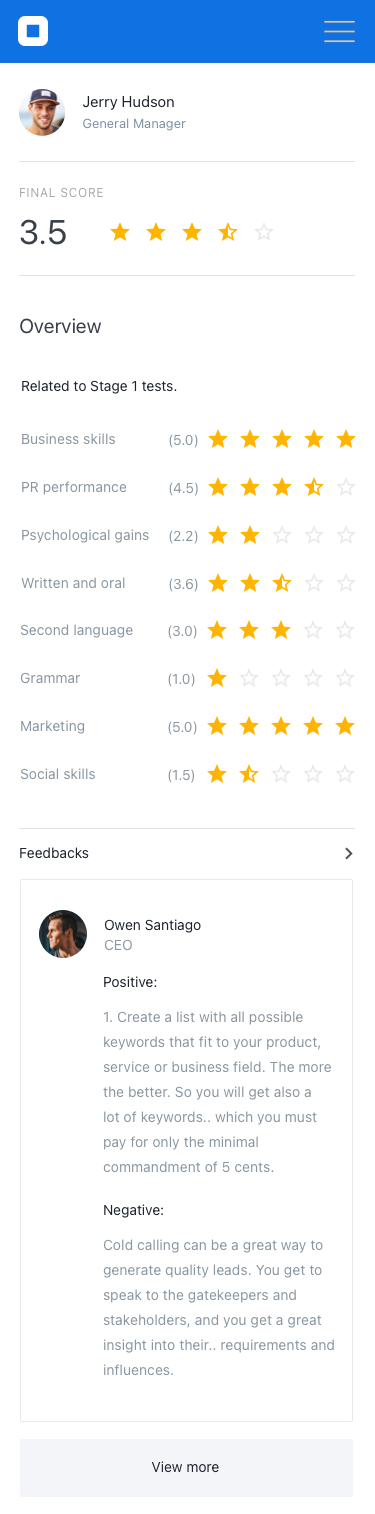
Text in this UI design:
View more
Negative:
Cold calling can be a great way to generate quality leads. You get to speak to the gatekeepers and stakeholders, and you get a great insight into their.. requirements and influences.

1) Record everything

Always write down all details of every phone call. Write down any names and titles you learn. Not just the name of the person you’re trying to contact. The receptionist’s name can be vital to remember as they’re often gatekeepers. Write down when you called, and when you said you’d call back. 2) Use a database or spreadsheet to record everything

You’ll never manage by hand, and Excel spreadsheets aren’t user friendly in the long term. If you’re prepared to invest in a real CRM (Customer Relationship Management) tool, that’s a great idea. If not, you there is a cheaper alternative. I created my own database using Microsoft Access. Visit http://www.divinewrite.com/downloads/contacts and jobs.mdb to download a 208KB working copy for FREE. You’ll need Microsoft Access 2000 to run it. I’m no database expert, so it’s not a work of art. It’ll certainly get you started though. (TIP: When using the database, press Ctrl + ; to enter today’s date.) 3) Always call back when you said you would

Don’t let them down. They may not even remember that you committed to calling back. But if they do, and you don’t meet your commitment, you’ll lose valuable credibility and respect. And wherever possible, work to their schedule. You’re here to help them, not make things harder.

TIP FOR COPYWRITERS: If you’re an advertising copywriter or website copywriter, ask to speak to the Marketing Manager (or if the person who answers the phone says they don’t have a marketing manager, ask for “the person who looks after your advertising & website” – all businesses have that person – it’s generally one of the owners).

4) Always try to get on with the gatekeepers

Receptionists and personal assistants have great influence, and quite often do more of the real work and decision making than the person you’re trying to contact! Make friends with them and you’ve got a foot in the door. (But don’t waste their time or crawl – they get a lot of that!)

5) Keep it short ‘n sweet

When you do get to speak with someone, keep it short ‘n sweet unless they want to talk a lot. The purpose of the phone call is to get their attention, let them know you’re there, get their name and contact details, and assess whether they have any requirement for your services. (TIP FOR COPYWRITERS: If you’re an advertising copywriter or website copywriter, you might have called about brochure writing and then find out they need web writing.)

6) DON’T HARD SELL!!! Don’t pressure people or make it hard for them to get off the phone. Tell them what you do and that you’d like to send them an email with a link to your website with samples and testimonials (or with an attachment containing samples), then leave them to it.

7) Follow up with an email

If you have permission, always send a follow-up email – and do so immediately. Be specific in your subject line. (TIP FOR COPYWRITERS: If you’re an advertising copywriter or website copywriter, use the words “advertising copywriting” or “website copywriting” in the subject. Most people don’t get many emails with this in the subject line, so it’ll be distinctive and probably won’t be snuffed by their spam filter if they have one.) Address the email to them (e.g. “Hi Joe”), keep the email short ‘n sweet. Include only the essential info, make it easy to read and conversational, and bold the important words or phrases as they’ll probably only skim it. Include a link to your website, reference the day and date you talked on the phone (and thank them for that time), mention any names you learnt (e.g. receptionist’s name, especially if the receptionist gave you an email address but you didn’t actually get to speak to the decision maker), tell them that you’d like to follow up in a few weeks (assuming the conversation indicated that this would be a good idea).

8) Follow up with another call

If the lead looks promising, make sure you follow up. And when you do, always mention the day and date of the original call, as well as the fact that you sent an email. Give a quick summary of who you are and what you do, and say that you’re just calling to make sure they got the email. Most of the time, you’ll find the lead will talk to you about your services, if only to remind themselves of what you do!

9) Don’t expect to make too many calls

On a really good day, I’ve made 80 cold calls. Most days, though, you should be very pleased to average around 40. You’ll spend a lot of time playing telephone tag.

10) Don’t leave message

Unless you absolutely have to (or you’ve just about given up on the lead), don’t leave messages. Most people have trouble returning phone calls from people they know and like; returning phone calls from someone who’s trying to sell them something isn’t high on their list of priorities.

11) Don’t expect to qualify too many leads

Depending on your business, if you get one good lead a day, you’re probably doing very well. 12) Don’t expect immediate conversion

Unfortunately, most leads take a long time to come to fruition (up to 2 years). So you have to be prepared to be patient.

Good luck and happy calling!
Positive:
1. Create a list with all possible keywords that fit to your product, service or business field. The more the better. So you will get also a lot of keywords.. which you must pay for only the minimal commandment of 5 cents.

2. Benefit from misspelling in order to find keywords which your competitors did not think of. For example if you have a emergency service , do not only bid for “emergency” but also for “imergency”, “imergensy” or “immergency”.

3. The first position on Googles search result page achieves usually most clicks. However this is also the most expensive position. Give it a try if the second to fourth display position gives you more visitors and more customers for less money.

4. The position of the Adwords-ad is determined not only by the maximum click price that you are ready to spend. Google evaluates also the relevancy of the displayed ad in order to position the Adwords-ads. The more clicks your ad receives, the higher it gets listed.

5. The headline in the Adwords-ad must catch the viewers attention. If you implement the keyword in the header line, you receive considerably more clicks onto your ad.

6. In the ad-text mention one or two reasons, why the internet user should click on it. Which problem solves your product or service? Do you offer a product at a cheaper price or do you ship without the dispatch charges?

7. Avoid price wars at which a competitor and you attempt to outdo the click price for a keyword continuously mutually. You only see to it that the click price fires into the sky. It is better to find search-terms which consist of several words and which are more precise.

8. Google AdWords offers keyword-options which you should absolutely study. If properly set up you can make sure that your AdWords-ad appears only for example if the internet-user has exclusively entered your term and no further.

9. Use “excluding keywords”. Those ones are keywords for which your ad is supposed not to appear. In this way you do not have to pay for clicks, when somebody is searching for free stuff or only for a pamphlet.

10. Construct for every keyword and for everyone of your AdWords ads an own landing-page. There you can offer especially that which the internet-user searched for.

11. An own landing-page beside has also the advantage that you can measure exactly how many customers a specific Keyword and a specific ad brought in. You can optimize your displays continuously in this way and increase the purchase rate.

12. Update your AdWords-ads at specific events or holidays, for example to the New Year, Valentine, Easter or Christmas.

13. If you mention the price for a product or a service in the AdWords ad, then you can exclude in front the free- and all-free-searcher from clicking your ad.

14. Be conservatively in the selections of the countries and the languages’ in which your AdWords ads are supposed to appear. If your product or your service turn only to customers speaking in a German manner, you should tune “Germany” and “Austria” as countries. With corresponding success you can try out also further countries, for example Switzerland, and areas close to the border. This method can also be applied to any other language.

15. The Google ads are also displayed on partner sites of Google, for example at Focus.de or T-Online.de. If your AdWords ad costs too much and/or goes for too little profit, then interrupt the option that lets announce your ad also on the partner sites of Google. Test wisely. Not all ads run well on the partner sites.

Here you got 15 powerful methods to increase your Adwords profits. All you have to do is to take action and apply them NOW!
CEO
Owen Santiago
Feedbacks
Social skills
(1.5)
Marketing
(5.0)
Grammar
(1.0)
Second language
(3.0)
Written and oral
(3.6)
Psychological gains
(2.2)
PR performance
(4.5)
Business skills
(5.0)
Related to Stage 1 tests.
Overview
Final score
3.5
General Manager
Jerry Hudson